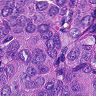
Metastatic tissue present: yes